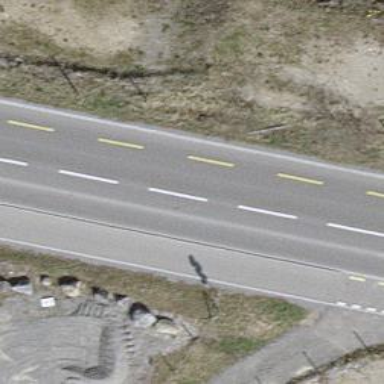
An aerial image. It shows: Secondary road with asphalt surface. There is designated lane for cyclists on the left side.